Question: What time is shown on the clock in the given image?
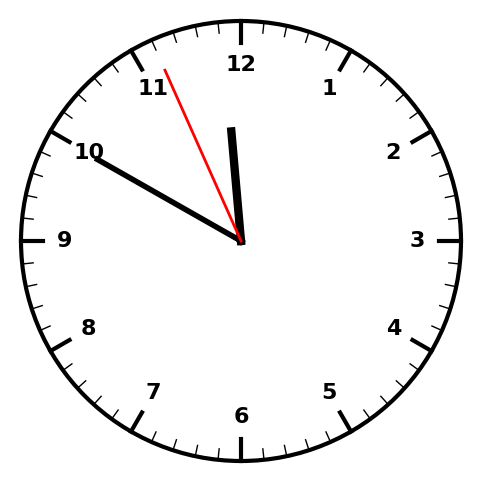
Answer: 11:49:56